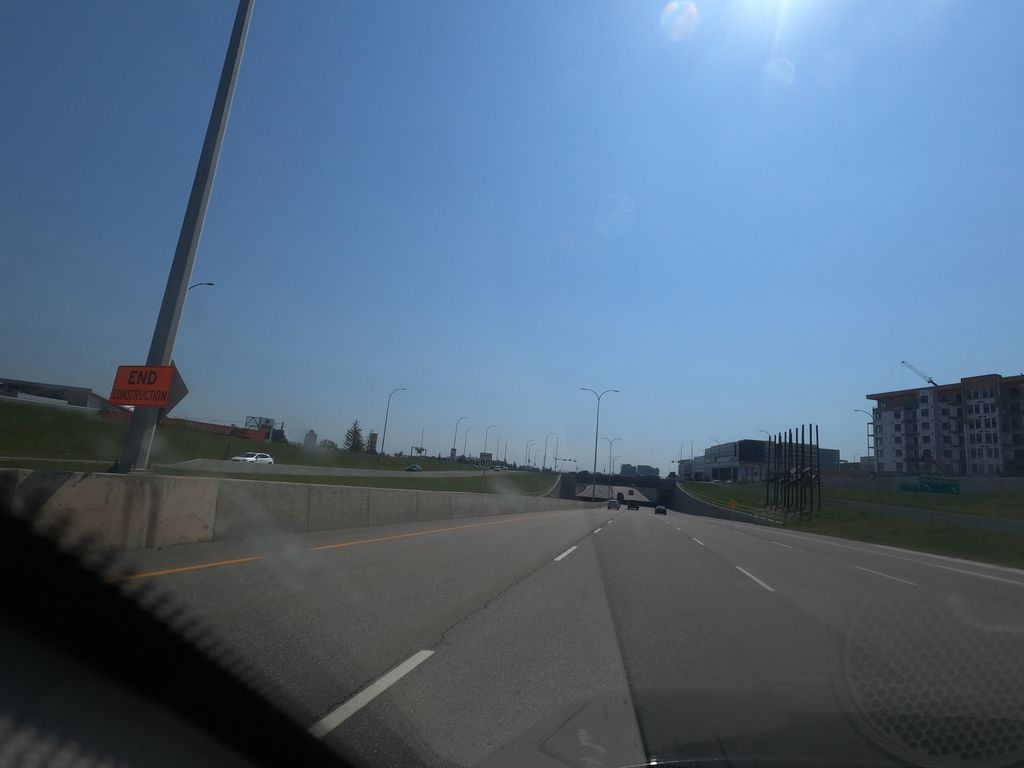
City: calgary